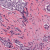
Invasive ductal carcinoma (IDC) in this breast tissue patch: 1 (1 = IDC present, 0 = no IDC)